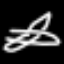
Label: airplane